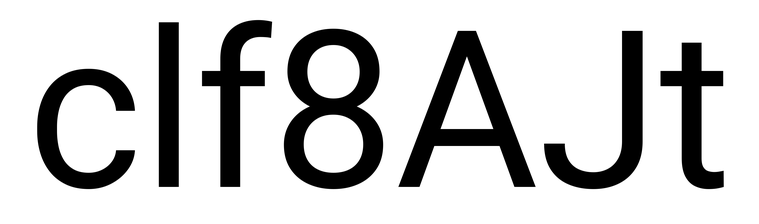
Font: Roboto_Regular